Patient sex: M
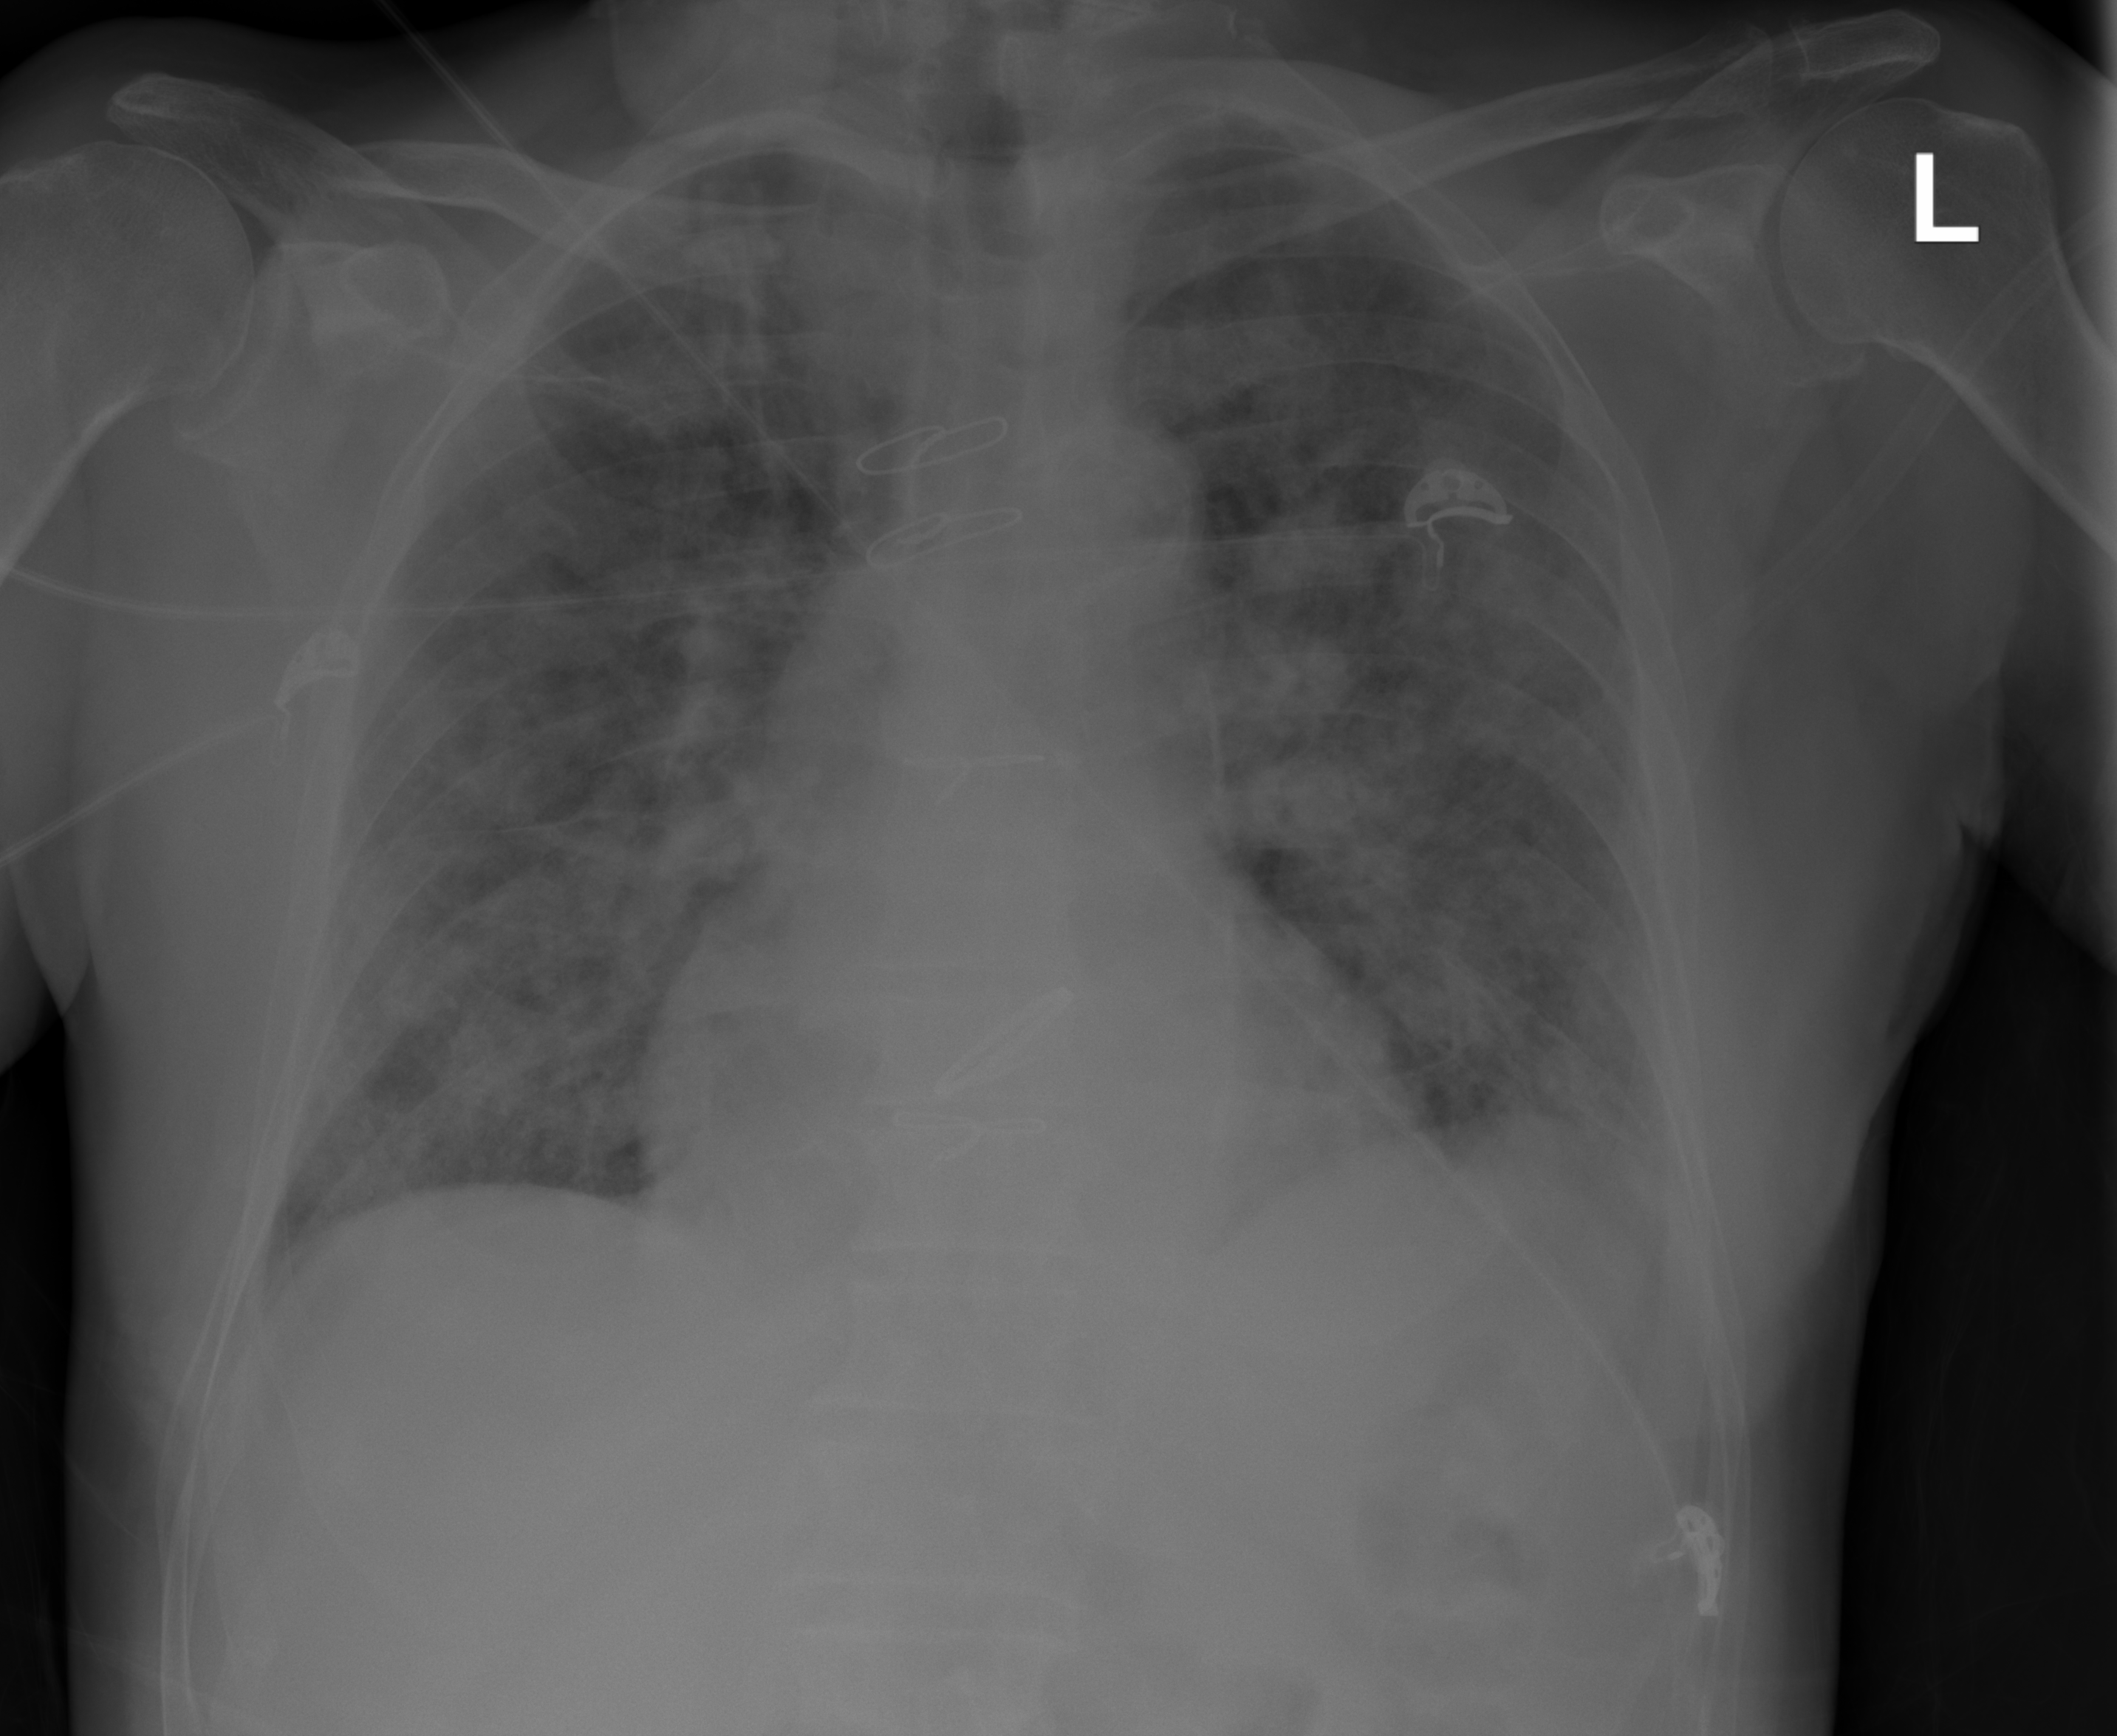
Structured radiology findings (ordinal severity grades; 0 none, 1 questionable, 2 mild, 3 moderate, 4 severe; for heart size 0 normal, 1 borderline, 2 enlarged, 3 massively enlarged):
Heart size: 0
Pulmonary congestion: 3
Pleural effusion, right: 0
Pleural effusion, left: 0
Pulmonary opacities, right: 3
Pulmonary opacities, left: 3
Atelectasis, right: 0
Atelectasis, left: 0